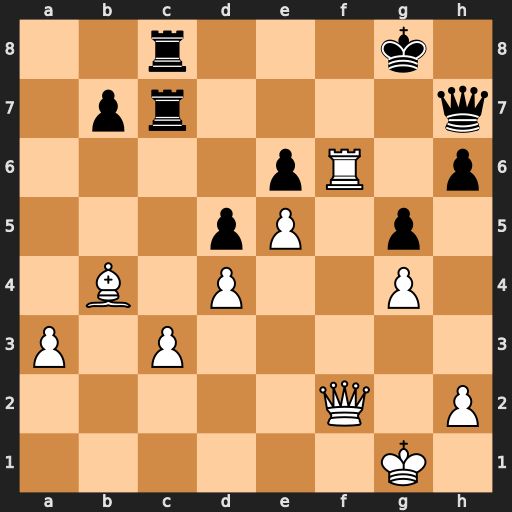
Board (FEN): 2r3k1/1pr4q/4pR1p/3pP1p1/1B1P2P1/P1P5/5Q1P/6K1
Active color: w
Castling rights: -
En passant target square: -
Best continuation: Rf8+ Rxf8 Qxf8#